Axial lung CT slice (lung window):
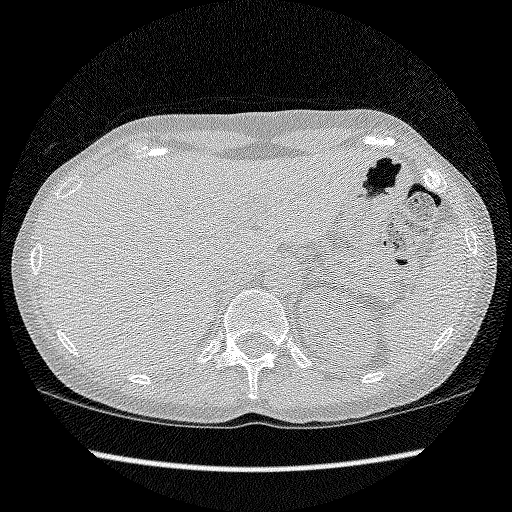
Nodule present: no